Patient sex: M
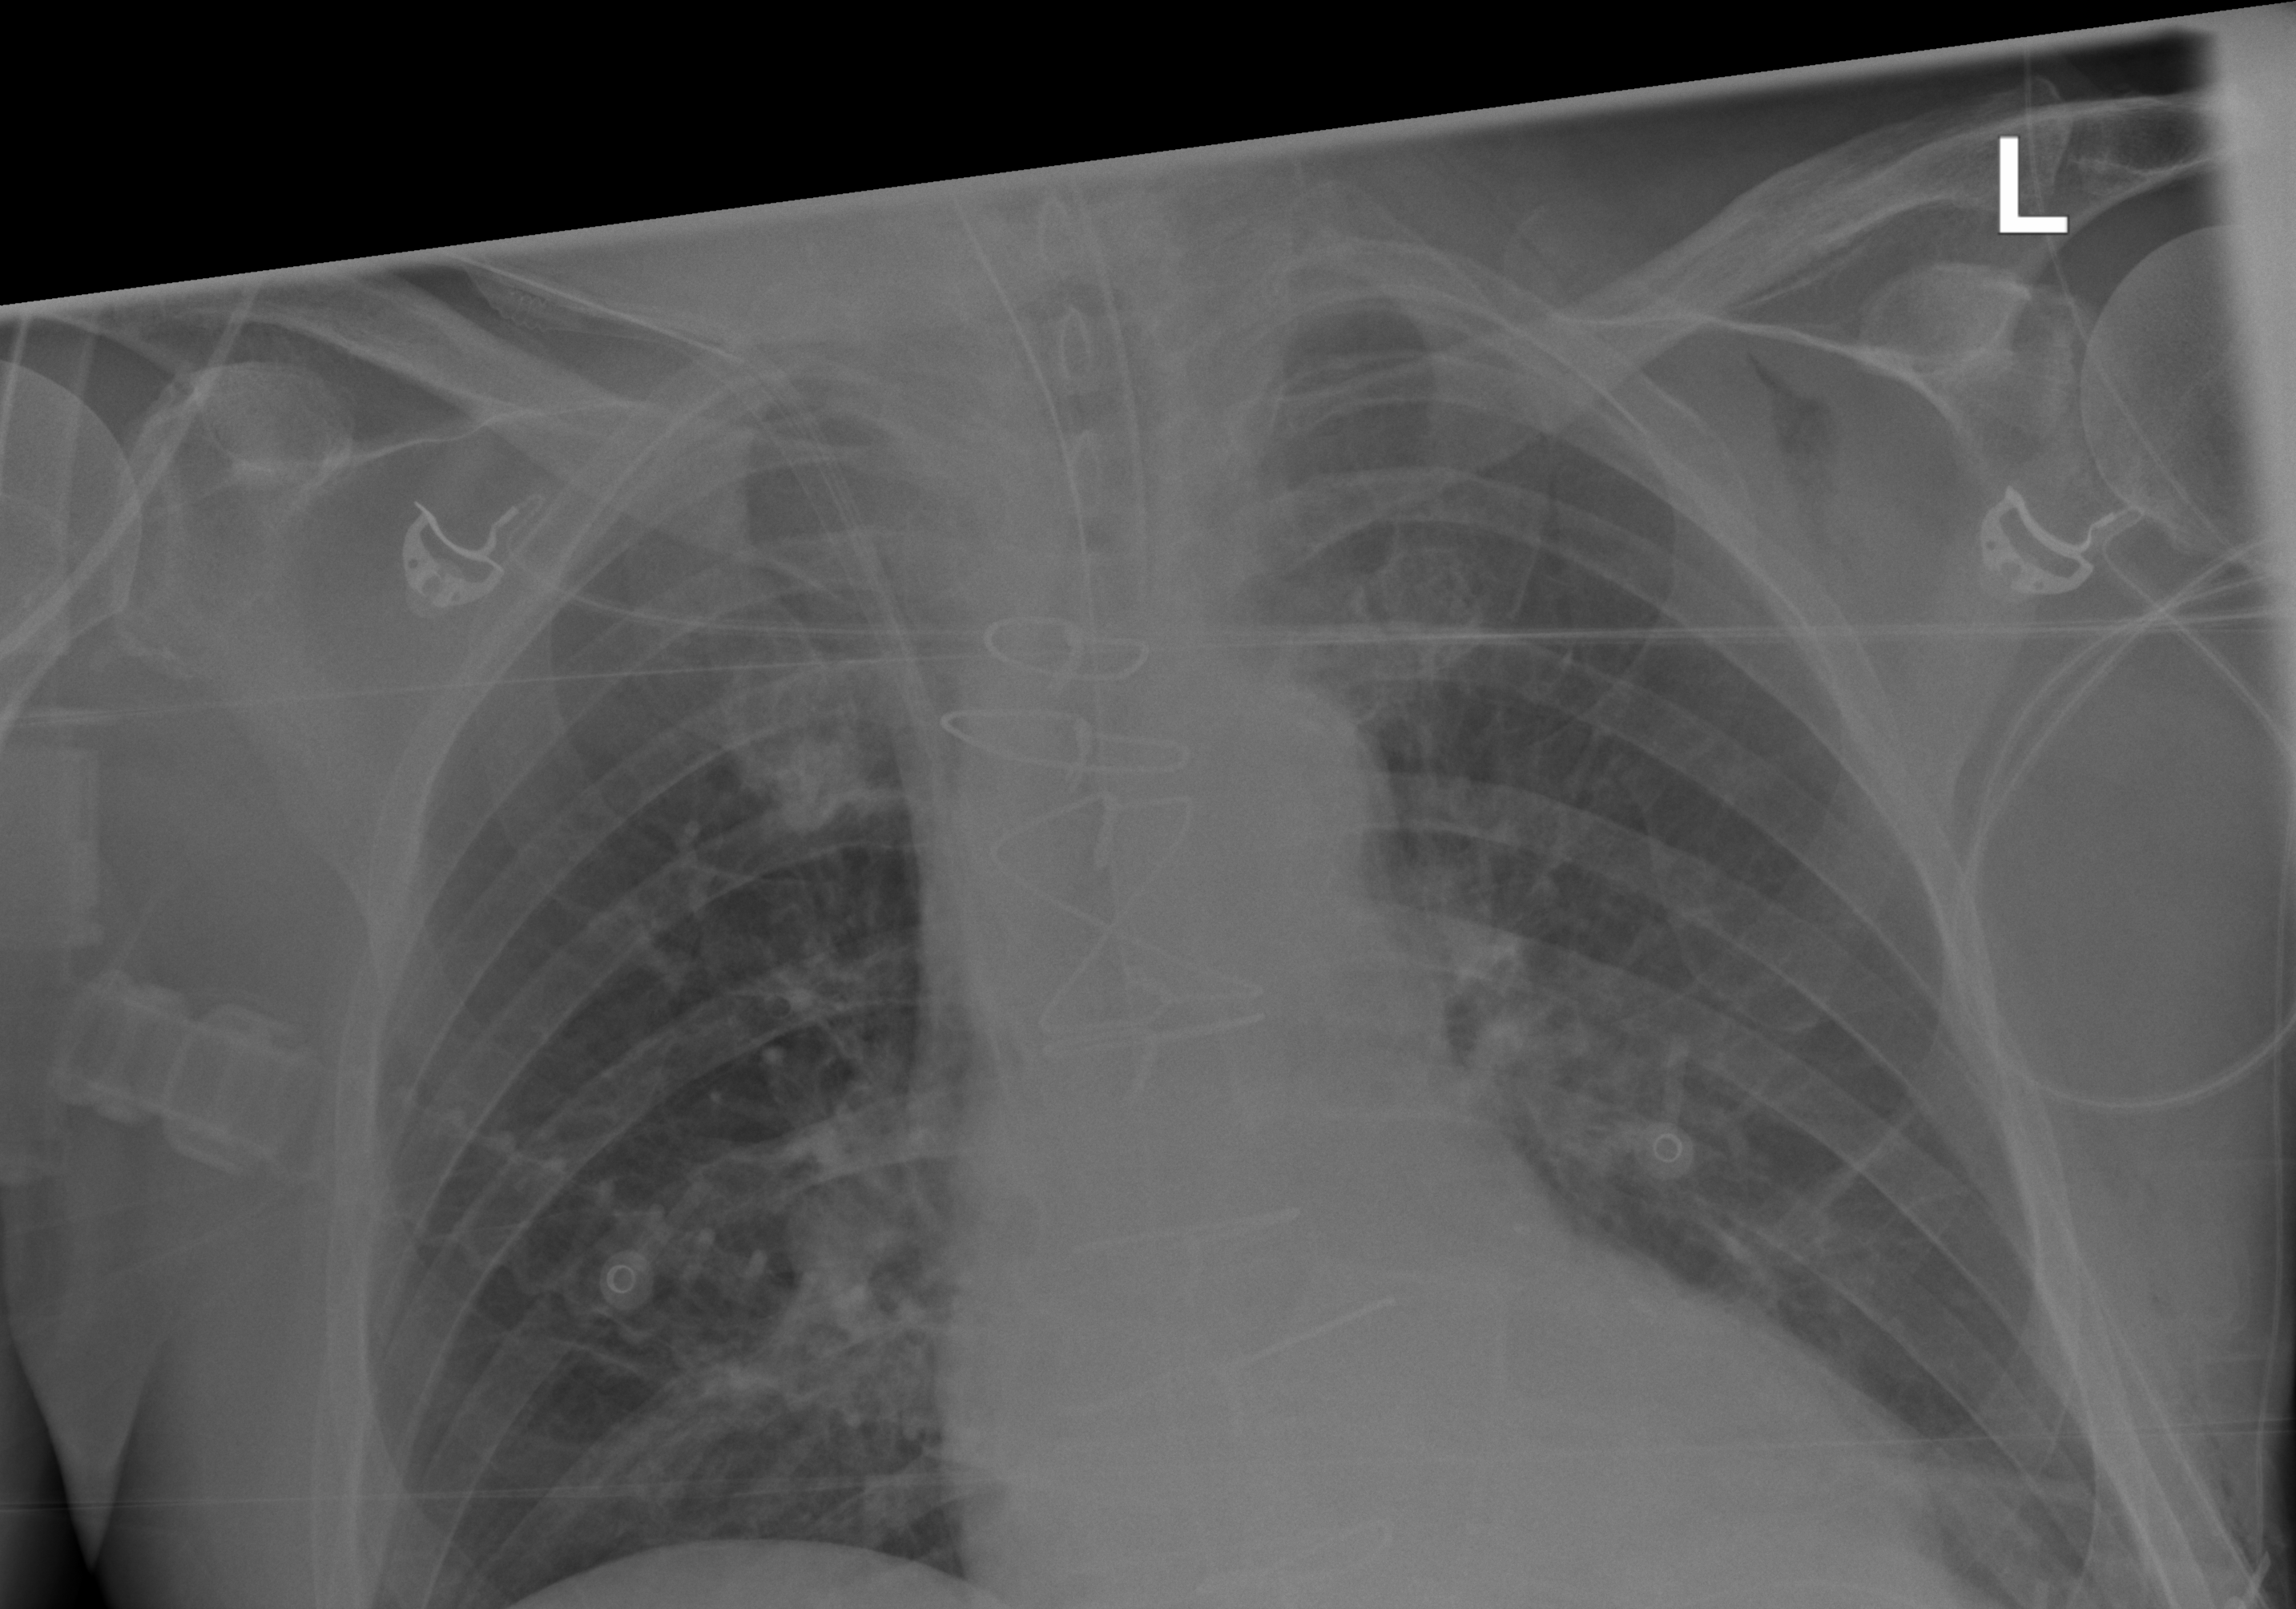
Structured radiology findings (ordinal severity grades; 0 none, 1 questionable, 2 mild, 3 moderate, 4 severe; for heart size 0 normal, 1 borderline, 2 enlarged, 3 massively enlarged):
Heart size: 2
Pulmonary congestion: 2
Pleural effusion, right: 0
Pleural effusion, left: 0
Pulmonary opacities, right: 2
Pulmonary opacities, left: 2
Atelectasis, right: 2
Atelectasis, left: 2